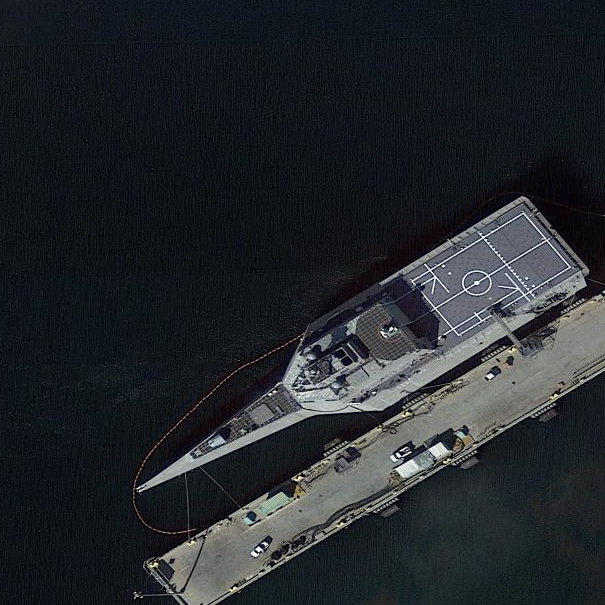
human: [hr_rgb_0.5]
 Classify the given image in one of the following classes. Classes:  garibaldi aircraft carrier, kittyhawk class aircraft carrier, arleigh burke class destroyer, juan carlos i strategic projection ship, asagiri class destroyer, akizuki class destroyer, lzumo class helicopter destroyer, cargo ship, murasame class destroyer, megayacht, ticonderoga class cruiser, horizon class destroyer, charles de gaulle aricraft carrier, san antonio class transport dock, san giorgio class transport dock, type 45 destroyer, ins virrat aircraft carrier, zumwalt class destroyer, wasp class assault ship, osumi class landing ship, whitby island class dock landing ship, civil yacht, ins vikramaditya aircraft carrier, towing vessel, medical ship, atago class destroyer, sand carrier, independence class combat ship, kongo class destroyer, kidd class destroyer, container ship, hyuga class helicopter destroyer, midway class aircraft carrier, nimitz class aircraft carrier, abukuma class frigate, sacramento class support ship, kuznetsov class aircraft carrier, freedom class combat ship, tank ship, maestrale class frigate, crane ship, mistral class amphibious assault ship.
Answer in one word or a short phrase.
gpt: Independence class combat ship